RGB frame:
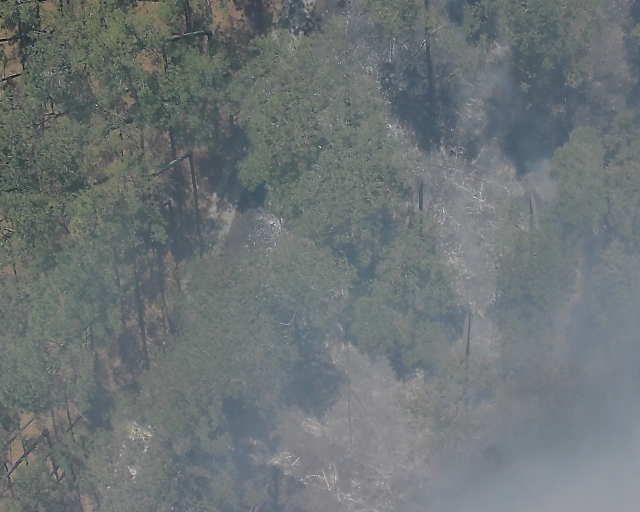
Thermal frame:
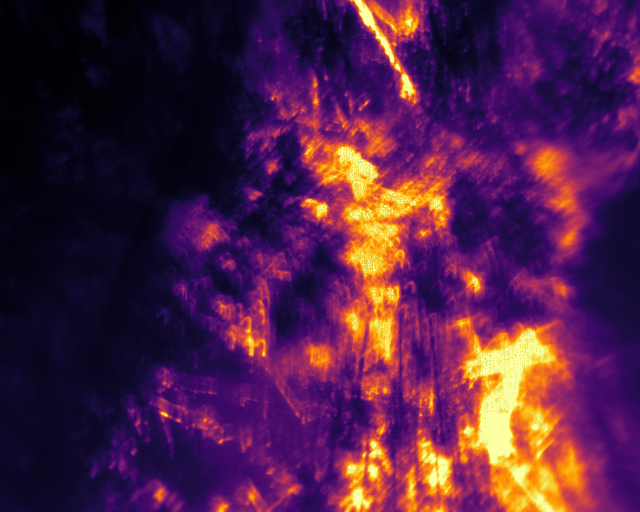
Captured: 2026-02-27 02:39:51
Pixels at or above 80 °C: 82085 (fraction of frame: 0.2505)